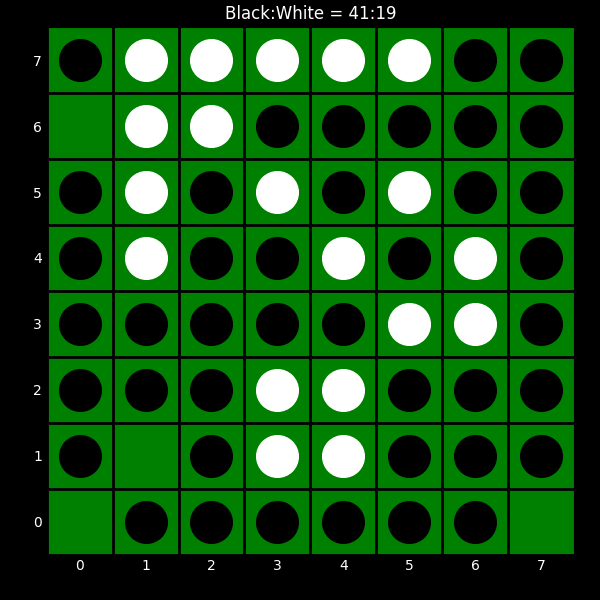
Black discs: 41
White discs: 19